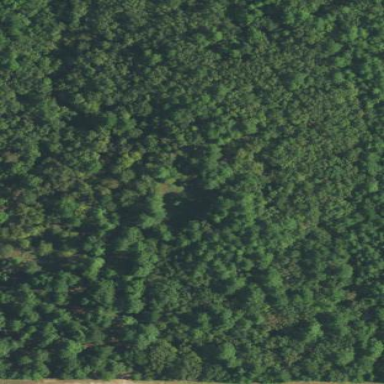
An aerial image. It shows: Mixed woodland with variety of leaf types and cycles.